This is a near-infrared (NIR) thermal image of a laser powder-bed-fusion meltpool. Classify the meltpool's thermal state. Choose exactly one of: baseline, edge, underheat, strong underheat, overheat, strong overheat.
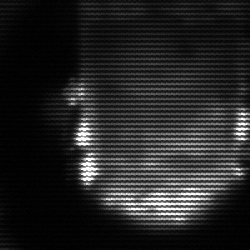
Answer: baseline